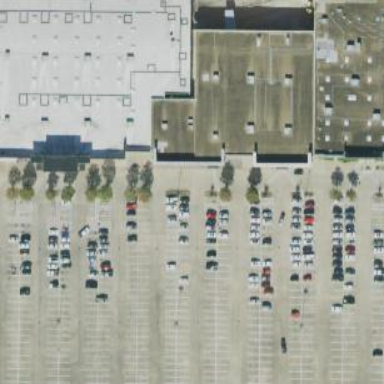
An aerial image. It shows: Parking space.